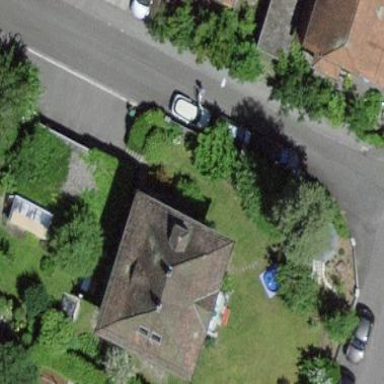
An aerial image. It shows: Building with hipped roof.